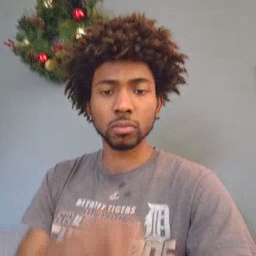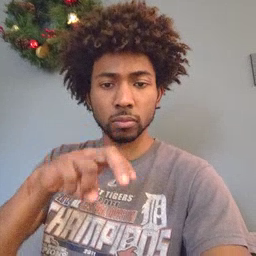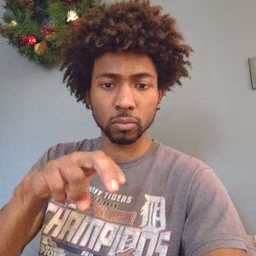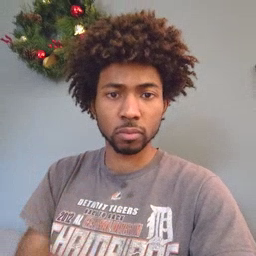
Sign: chair